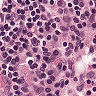
Metastatic tissue present: no